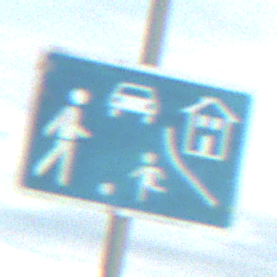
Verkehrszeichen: BeginnVerkehrsberuhigterBereich
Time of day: SunriseSunset
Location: Outdoor (RoadRail)
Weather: PartlyCloudy
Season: NotSpecified
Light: Natural